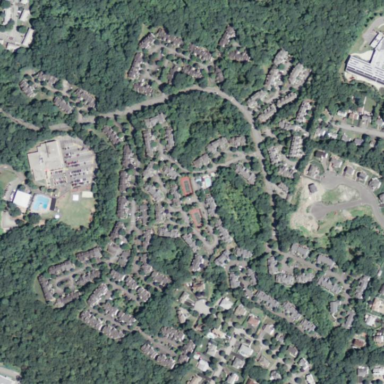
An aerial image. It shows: Residential area consisting of condominiums.